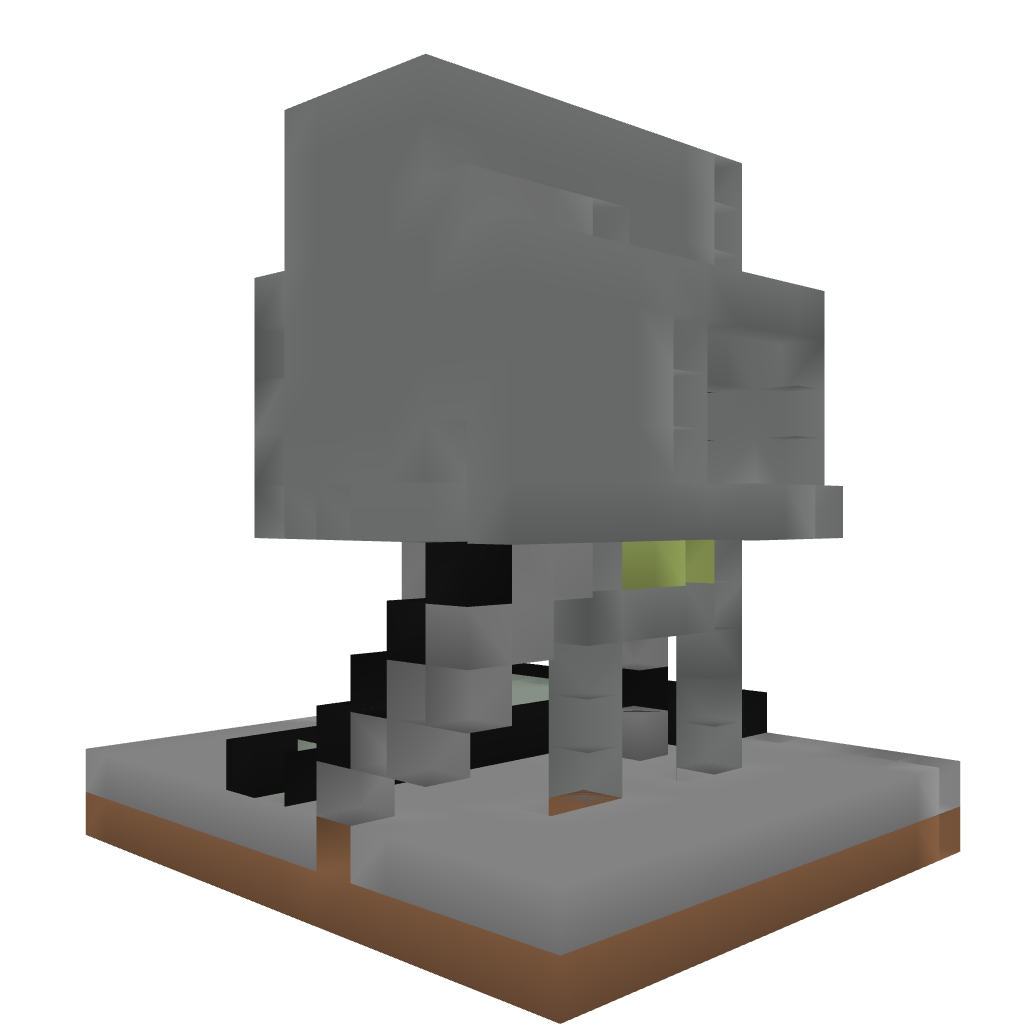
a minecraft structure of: Castle Portcullis  Redstone door